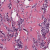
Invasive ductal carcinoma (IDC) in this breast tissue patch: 1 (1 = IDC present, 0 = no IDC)